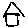
Label: house